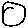
Label: circle